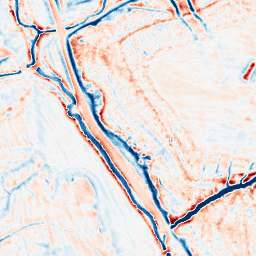
Category: edge_preserving
Decomposition family: bilateral
Decomposition parameters: d: 15
sigma_color: 25
sigma_space: 100
Upsampling method: edge_directed
Upsampling parameters: scale: 4
Upsampling scale: 4